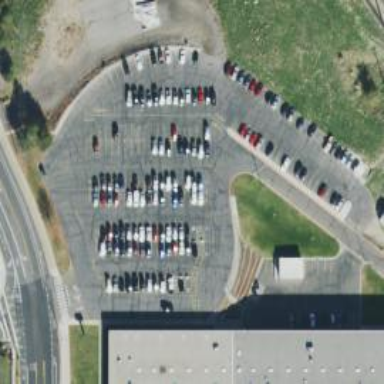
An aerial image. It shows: Parking space.